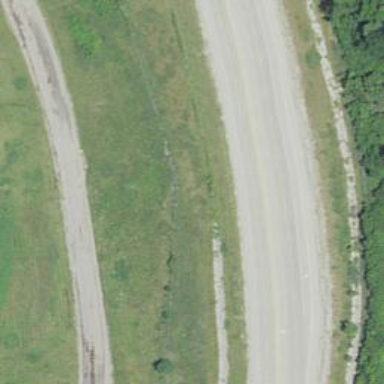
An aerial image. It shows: Primary highway designated as expressway.